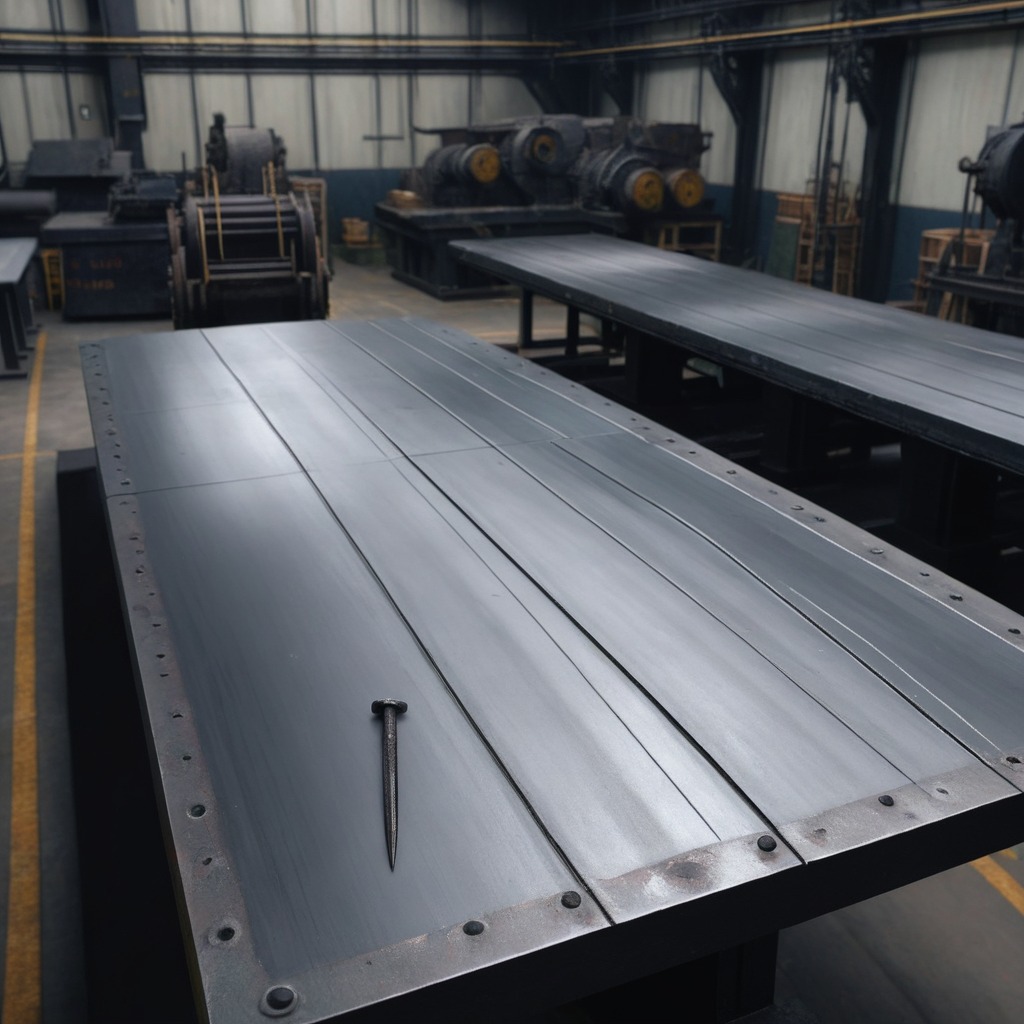
An iron nail lies on the cold steel table in a mining workshop gritty textures.